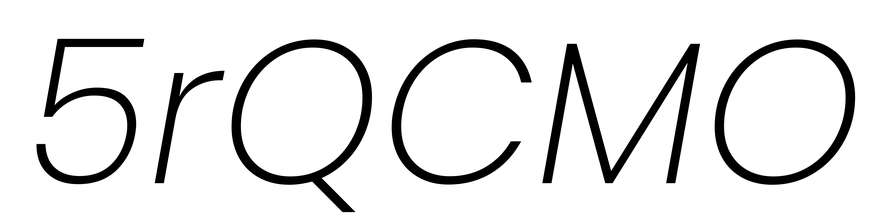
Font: Poppins-ExtraLightItalic